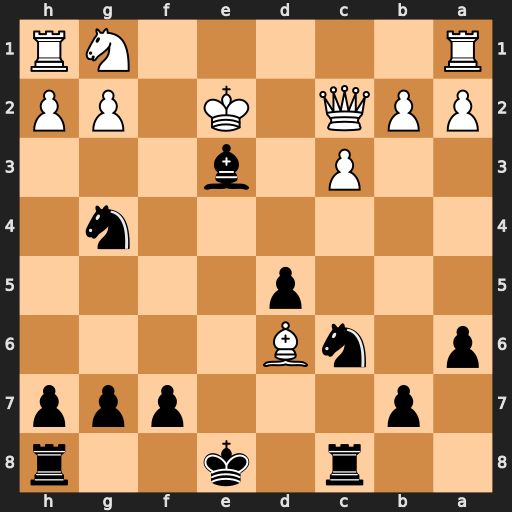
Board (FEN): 2r1k2r/1p3ppp/p1nB4/3p4/6n1/2P1b3/PPQ1K1PP/R5NR
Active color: b
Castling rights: k
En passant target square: -
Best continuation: Nd4+ Kd3 Nxc2